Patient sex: M
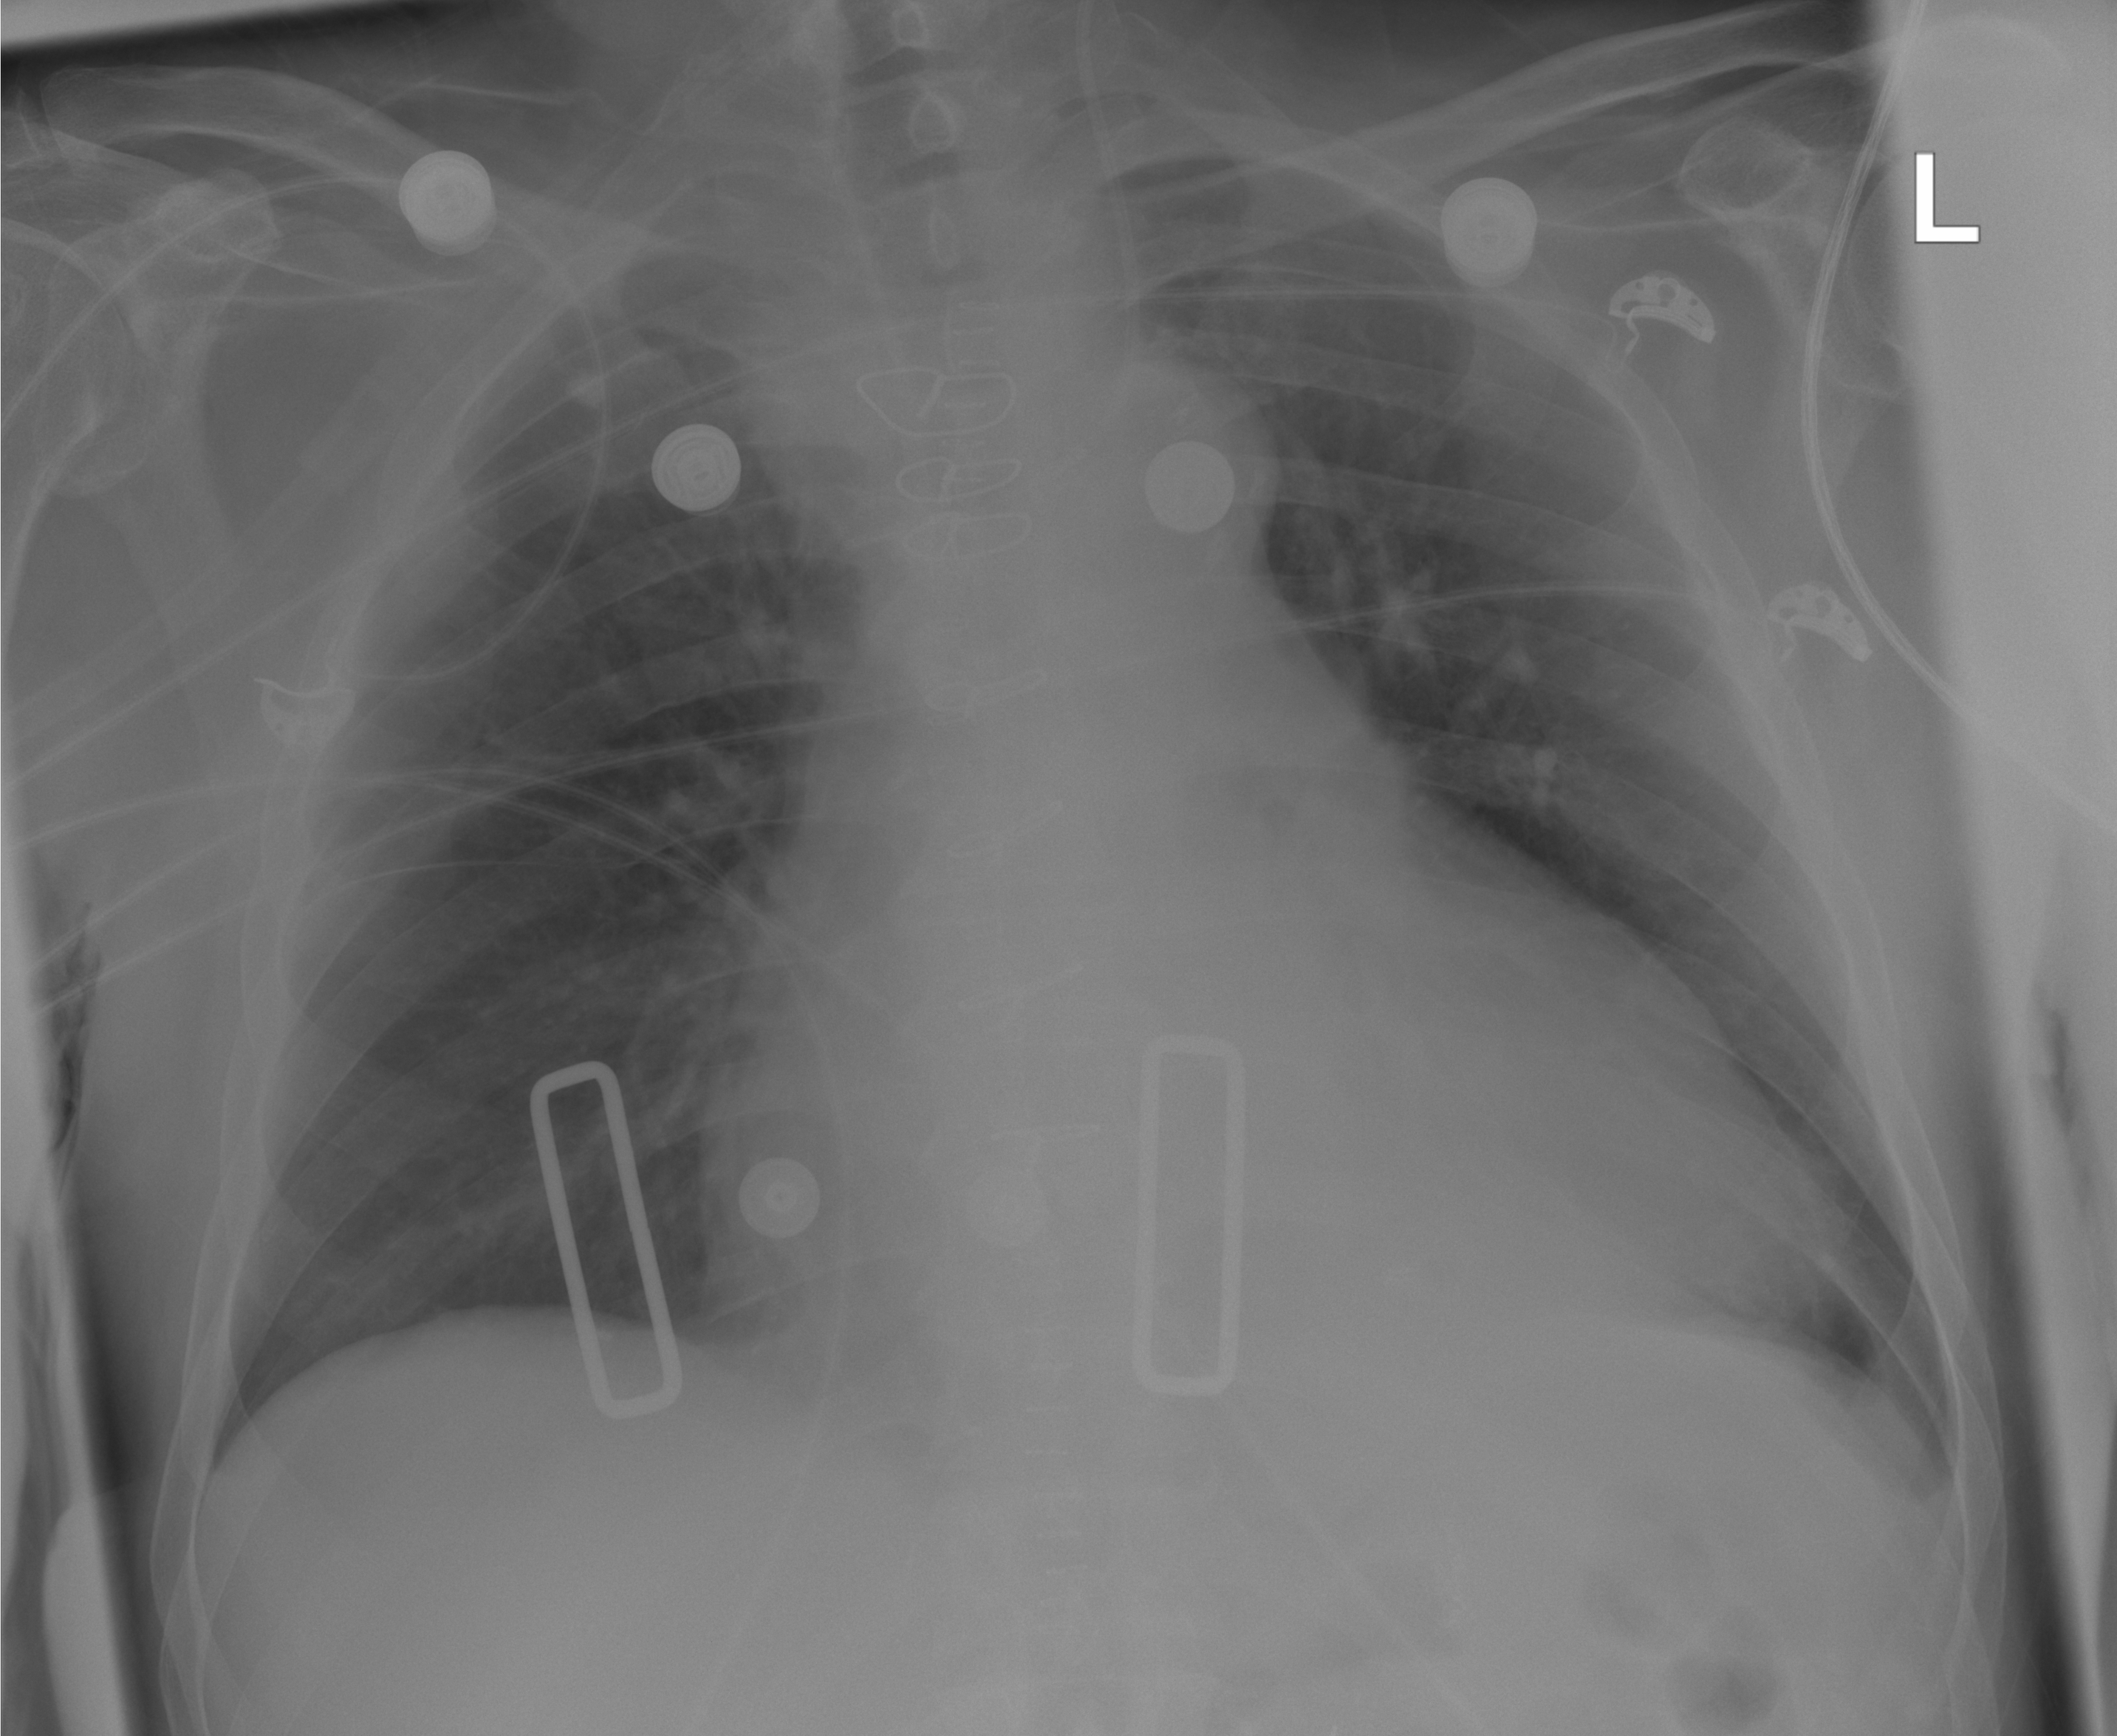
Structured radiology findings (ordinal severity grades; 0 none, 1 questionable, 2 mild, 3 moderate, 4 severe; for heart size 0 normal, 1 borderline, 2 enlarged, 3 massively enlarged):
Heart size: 3
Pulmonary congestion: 2
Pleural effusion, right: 0
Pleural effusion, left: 0
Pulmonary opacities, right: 0
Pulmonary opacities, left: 0
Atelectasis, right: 2
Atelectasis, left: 2